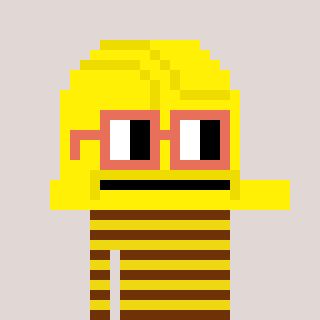
a pixel art character with square orange glasses, a construction helmet-shaped head and a yellow-colored body on a warm background